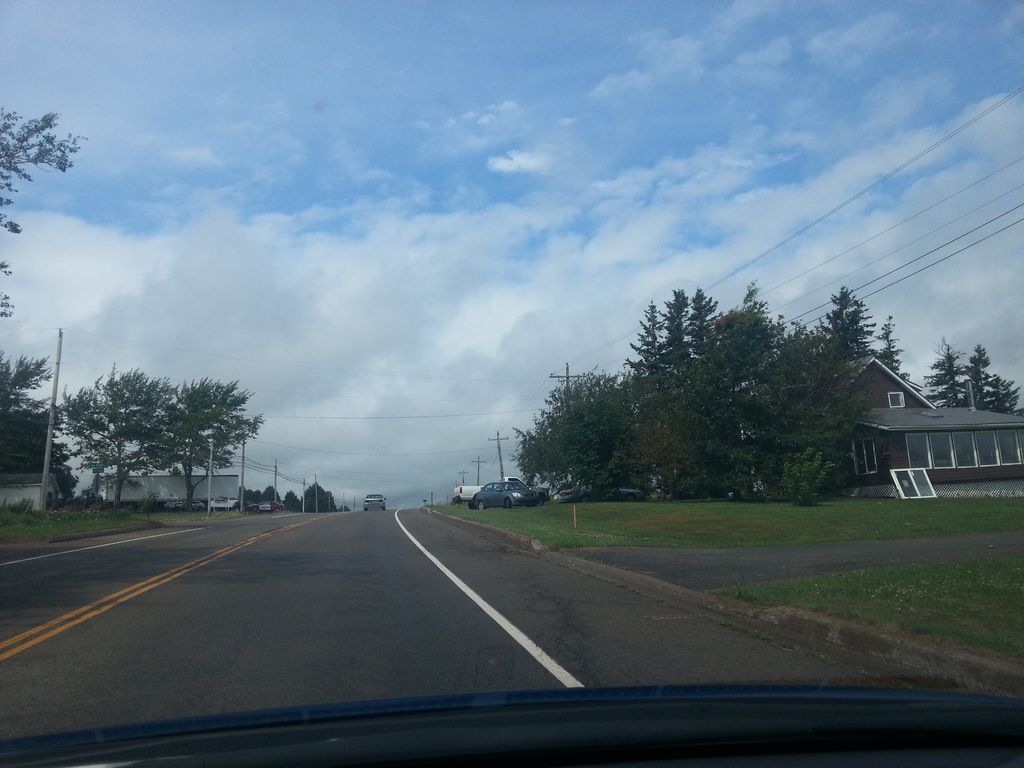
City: charlottetown